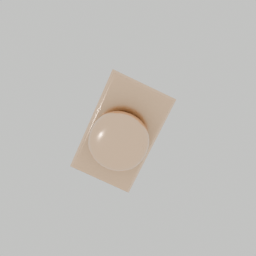
Label: mechanical